Question: I want to display a simple table using XML views. I have a model which is loading the data from a JSON file. I am using 'sap.ui.table' and 'sap.m' class. The problem is I am unable to fetch the data onto the view. I think I am missing something with binding or loading the libraries or maybe in the bootstrap code.
Note: Look for the binding in the view:
Below are the code snippets :
'''
{
"empstr":
{
"eId": 100,
"eName": "Prathamesh",
"eSalary": 2400,
"currency": "INR"
},
"empTab": [{
"eId": 100,
"eName": "Prathamesh",
"eSalary": 2400,
"currency": "INR"
}, {
"eId": 200,
"eName": "Prateek",
"eSalary": 2500,
"currency": "USD"
}, {
"eId": 300,
"eName": "Simar",
"eSalary": 1200,
"currency": "INR"
}, {
"eId": 400,
"eName": "Sahil",
"eSalary": 1350,
"currency": "EUR"
}, {
"eId": 500,
"eName": "Sakshi",
"eSalary": 500,
"currency": "USD"
}, {
"eId": 600,
"eName": "Soumya",
"eSalary": 12000,
"currency": "INR"
}, {
"eId": 700,
"eName": "Laxman",
"eSalary": 240000,
"currency": "INR"
}
]
}
'''
'''
<mvc:View xmlns:core="sap.ui.core"
xmlns:mvc="sap.ui.core.mvc"
xmlns="sap.m"
xmlns:table="sap.ui.table"
controllerName="akhil.controller.Main"
xmlns:html="http://www.w3.org/1999/xhtml">
<table:Table id="myTab1"
selectionMode= "None"
rows="{/empTab}">
<table:title>
<Text text="Table header"></Text>
</table:title>
<table:columns>
<table:Column>
<table:label>
<Label text = "Emp Id"></Label>
</table:label>
<table:template>
<Text text="{eId}"></Text>
</table:template>
</table:Column>
<table:Column>
<table:label>
<Label text = "Emp Name"></Label>
</table:label>
<table:template>
<Text text="{eName}"></Text>
</table:template>
</table:Column>
<table:Column>
<table:label>
<Label text = "Emp Salary"></Label>
</table:label>
<table:template>
<Text text="{eSalary}"></Text>
</table:template>
</table:Column>
<table:Column>
<table:label>
<Label text = "Currency"></Label>
</table:label>
<table:template>
<Text text="{/empTab/currency}"></Text>
</table:template>
</table:Column>
</table:columns>
</table:Table>
</mvc:View>
'''
'''
sap.ui.define([
"sap/ui/core/mvc/Controller"
], function (Controller) {
"use strict";
return Controller.extend("akhil.controller.Main", {
onInit: function () {
var oModel = new sap.ui.model.json.JSONModel();
oModel.loadData("/ExerciseBinding/Data.json");
this.getView().setModel(oModel);
}
});
});
'''
'''
<!DOCTYPE html>
<html>
<head>
<script id="sap-ui-bootstrap"
src="https://sapui5.hana.ondemand.com/resources/sap-ui-core.js"
data-sap-ui-libs="sap.m, sap.ui.table"
data-sap-ui-theme="sap_bluecrystal"
data-sap-ui-bindingsyntax="complex"
data-sap-ui-resourceroots='{
"akhil": "./"
}'
>
</script>
<script>
var oView = new sap.ui.view({
id:"idMain3",
viewName:"akhil.view.Main",
type: "XML"
});
oView.placeAt("XMLcontent");
</script>
</head>
<body class="sapUiBody">
<div id="XMLcontent">
</div>
</body>
</html>
'''
5) Error shown in image below.

I am missing out something but can't figure out exactly what. I appreciate your feedback. The data is not getting populated on the view.
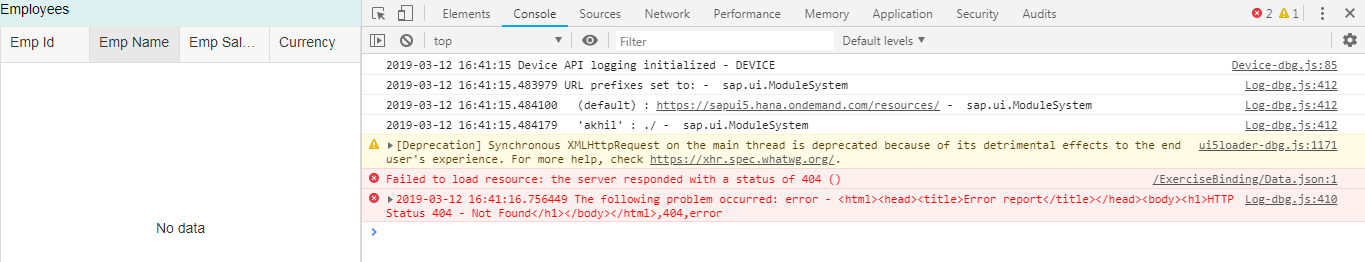
Answer: Your app cannot find your model data file - whence the 404.
Your line of code below will cause your ui5 app to look in the root of the web server you are serving from:
'''
oModel.loadData("/ExerciseBinding/Data.json");
'''
E.g. the above would look in, say, 'http://<yourserverbaseurl>/ExerciseBinding/Data.json'
This is unlikely to be where you have located the app and the json file itself.
Check the network tab on the Chrome Developer Tools to see where your app is actually looking vs. where they actually are on your web server.